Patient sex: M
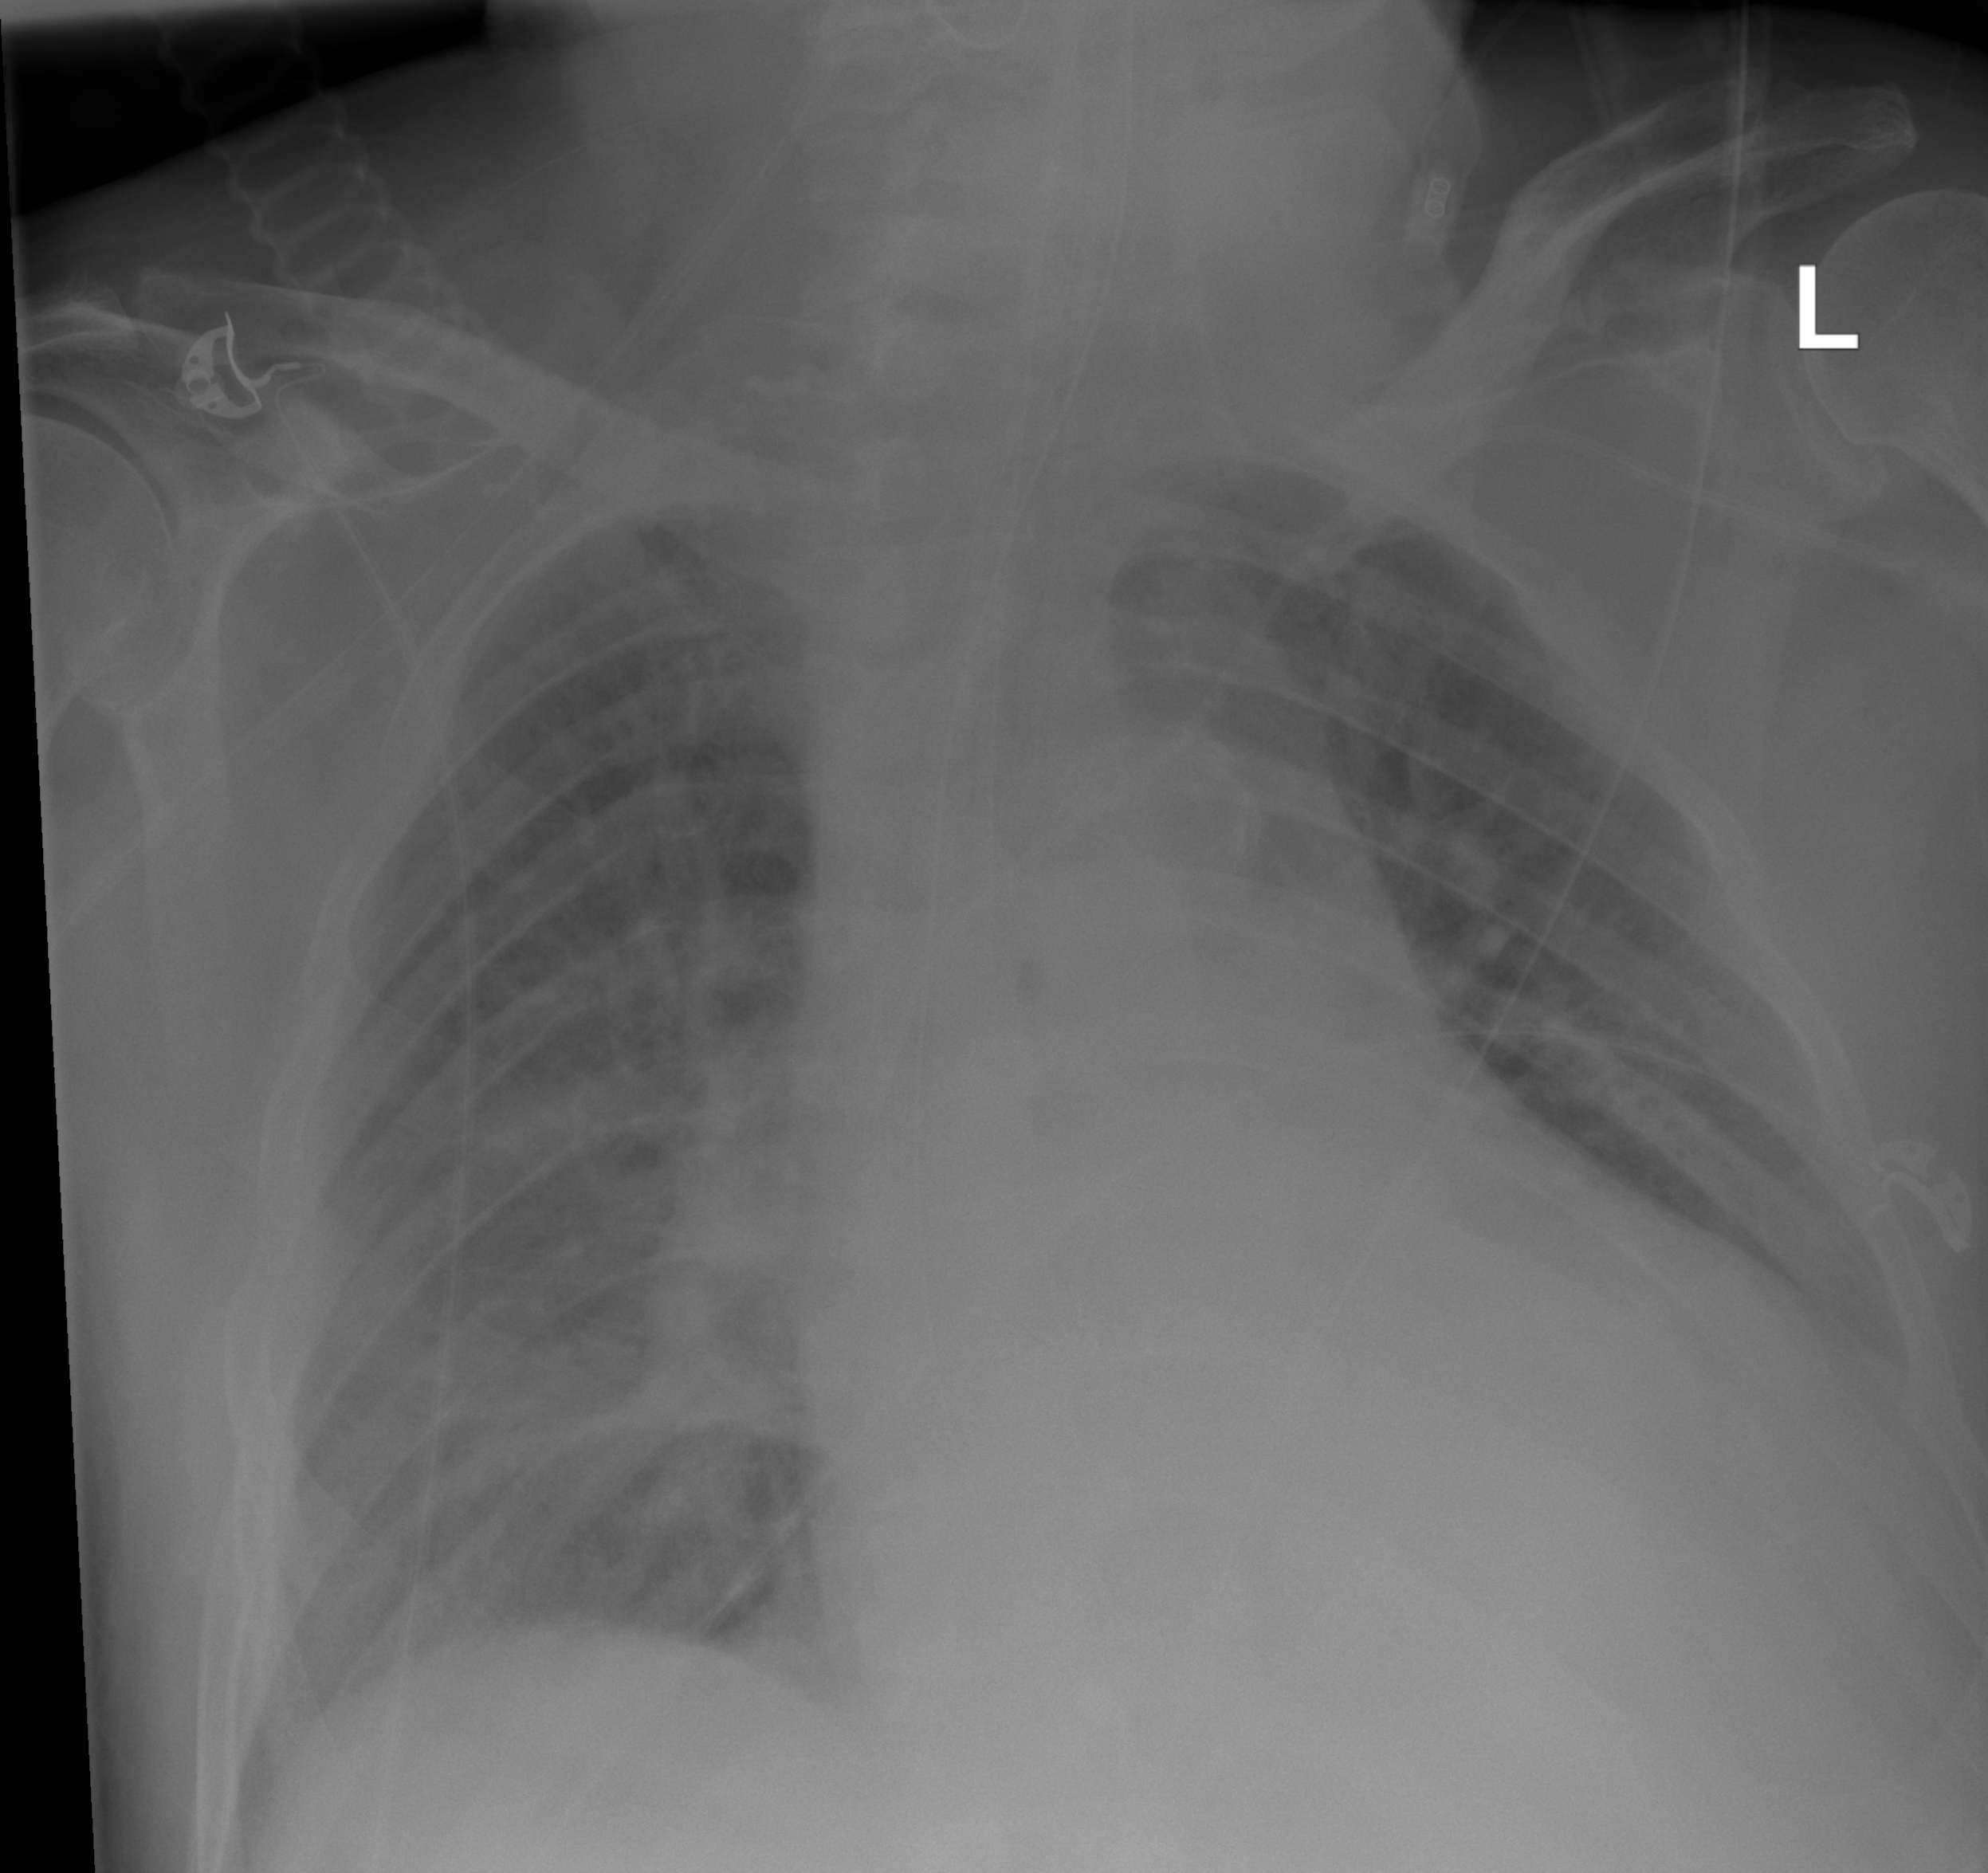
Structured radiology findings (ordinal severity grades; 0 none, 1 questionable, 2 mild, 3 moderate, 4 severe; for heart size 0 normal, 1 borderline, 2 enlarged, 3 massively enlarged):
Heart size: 2
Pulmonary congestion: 2
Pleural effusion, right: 0
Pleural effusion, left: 0
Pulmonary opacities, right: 0
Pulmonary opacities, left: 0
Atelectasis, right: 2
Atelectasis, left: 0